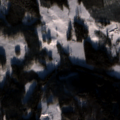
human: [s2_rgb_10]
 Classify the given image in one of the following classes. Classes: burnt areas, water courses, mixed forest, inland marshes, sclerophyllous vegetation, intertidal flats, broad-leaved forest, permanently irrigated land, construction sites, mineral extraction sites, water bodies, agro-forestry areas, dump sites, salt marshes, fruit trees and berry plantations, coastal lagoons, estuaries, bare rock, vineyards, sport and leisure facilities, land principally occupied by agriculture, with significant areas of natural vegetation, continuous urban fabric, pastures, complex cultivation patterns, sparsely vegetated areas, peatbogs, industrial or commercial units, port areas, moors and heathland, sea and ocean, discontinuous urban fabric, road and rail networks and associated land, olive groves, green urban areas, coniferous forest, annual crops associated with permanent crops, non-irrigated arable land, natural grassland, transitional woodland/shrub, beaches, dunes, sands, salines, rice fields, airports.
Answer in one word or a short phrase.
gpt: coniferous forest, mixed forest, transitional woodland/shrub